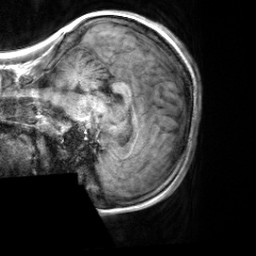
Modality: T1w
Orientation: sagittal
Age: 20
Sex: female
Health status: healthy
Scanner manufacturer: siemens
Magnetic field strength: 3 T
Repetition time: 2 s
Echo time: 0.00232 s